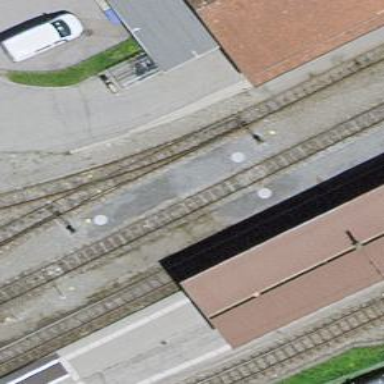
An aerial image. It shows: Narrow-gauge railway track electrified by contact line.